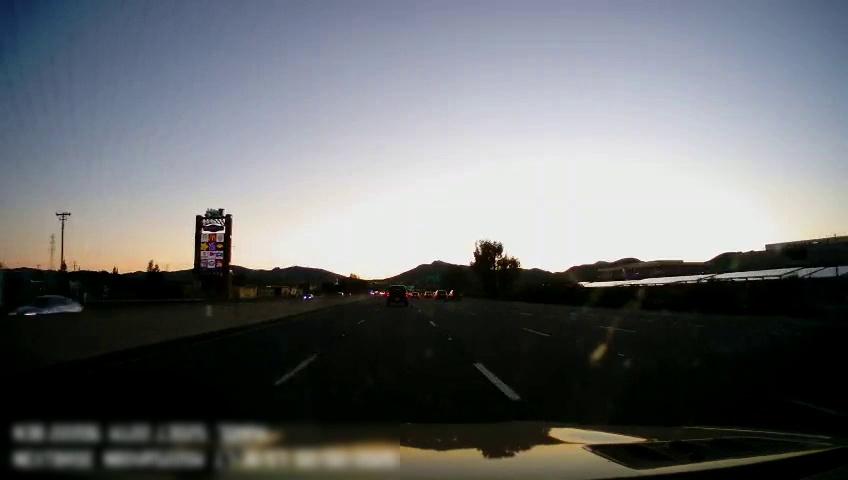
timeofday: Dusk/Dawn/Twilight
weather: Sunny
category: Drivable Space
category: Vehicles | Car
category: Vehicles | Other LV
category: Vehicles | Car
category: Vehicles | SUV
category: Vehicles | SUV
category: Vehicles | SUV
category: Vehicles | Car
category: Lanes | Alternate Lane
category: Lanes | Current Lane
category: Lanes | Current Lane
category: Lanes | Alternate Lane
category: Lanes | Alternate Lane
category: Lanes | Alternate Lane